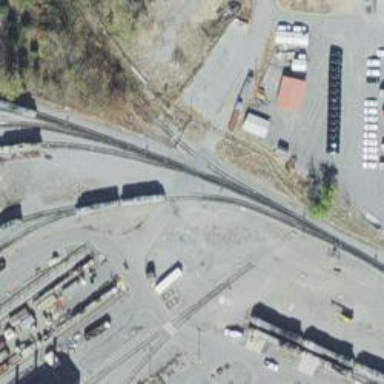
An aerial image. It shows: Railway yard used for servicing trains.